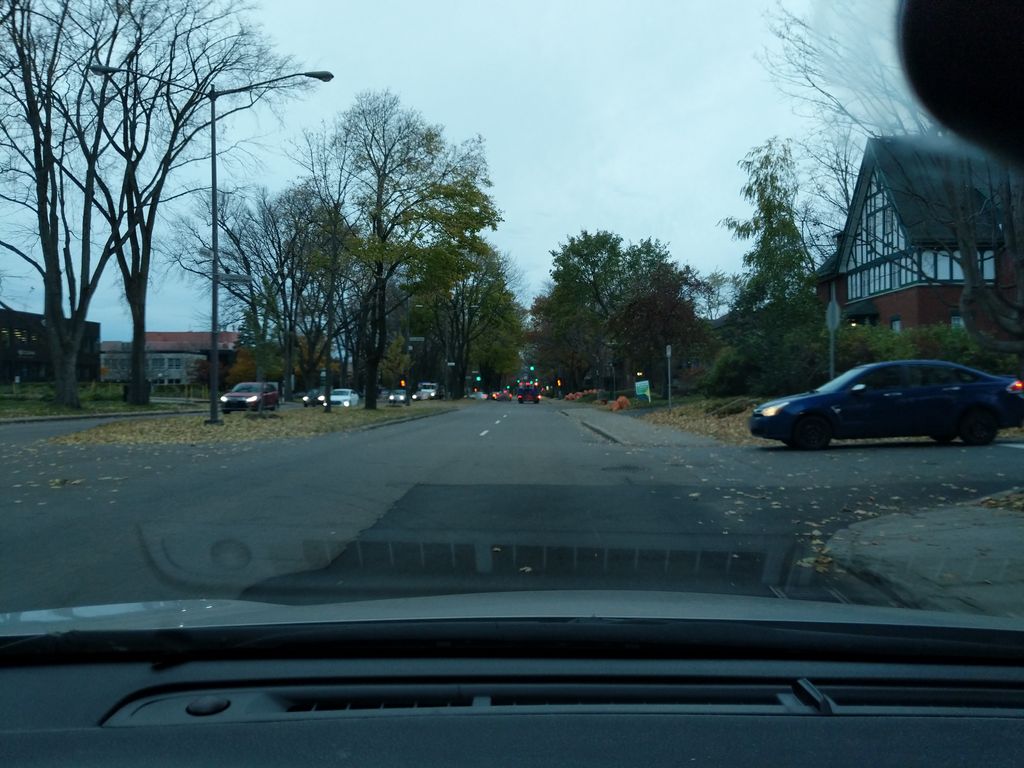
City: quebec_city